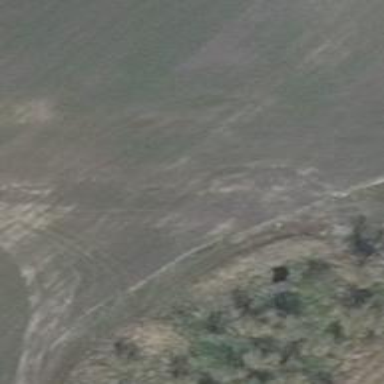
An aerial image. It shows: Grassy track with grade 5 track type.